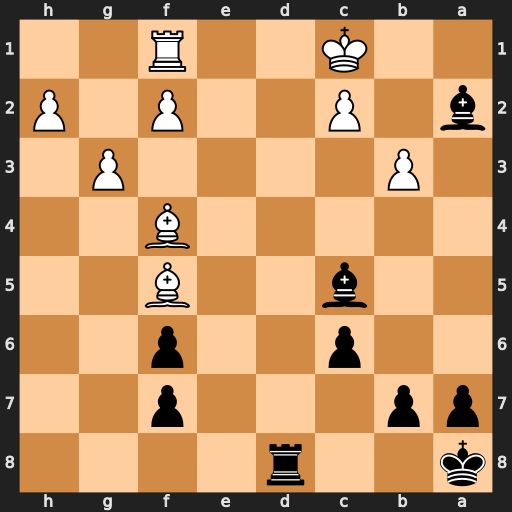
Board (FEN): k2r4/pp3p2/2p2p2/2b2B2/5B2/1P4P1/b1P2P1P/2K2R2
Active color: b
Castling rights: -
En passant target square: -
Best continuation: Ba3#